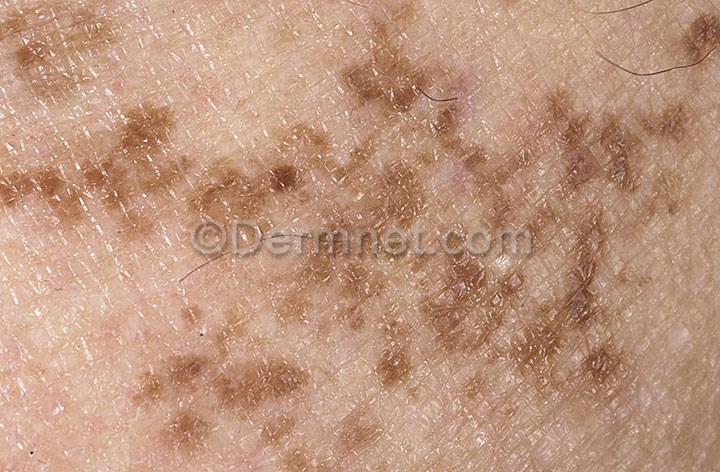
Disease: Melanoma Skin Cancer Nevi and Moles